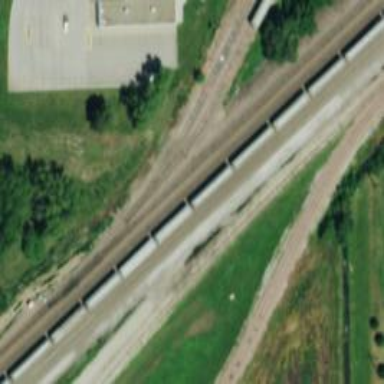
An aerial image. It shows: Rail spur service.